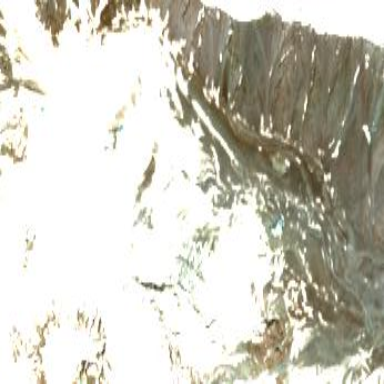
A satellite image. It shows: Majestic glacier in the distance.